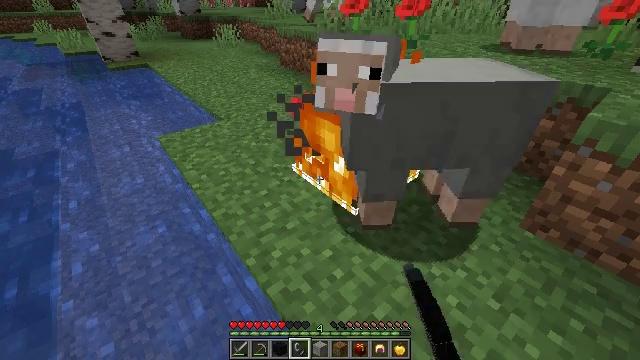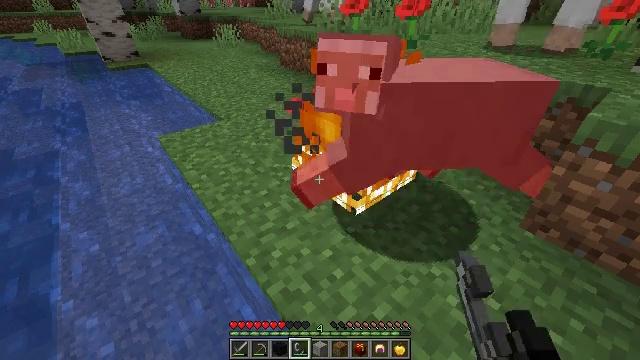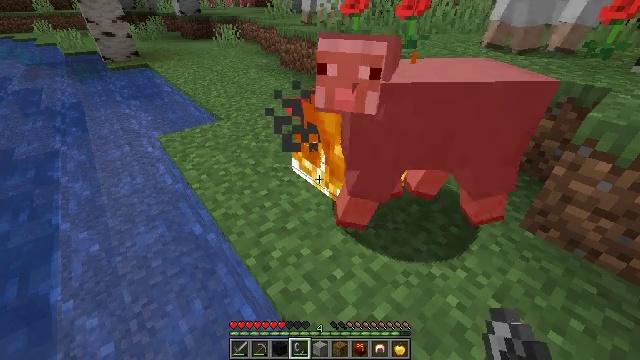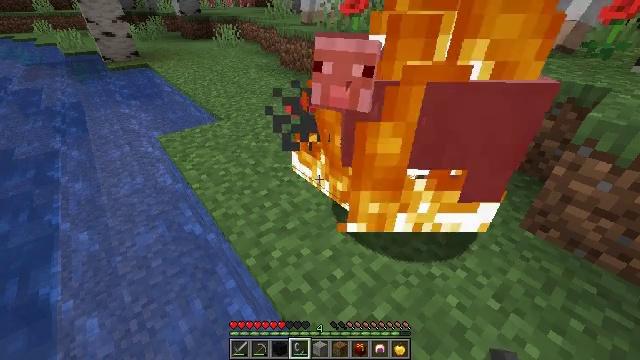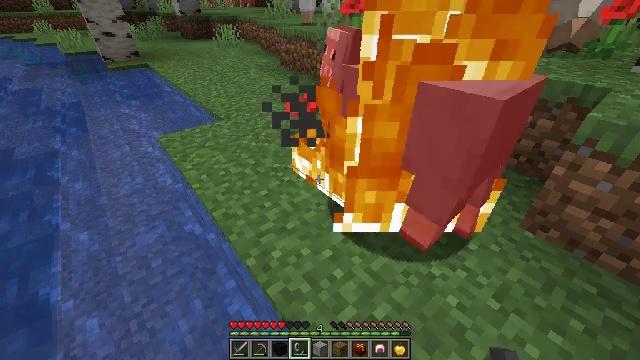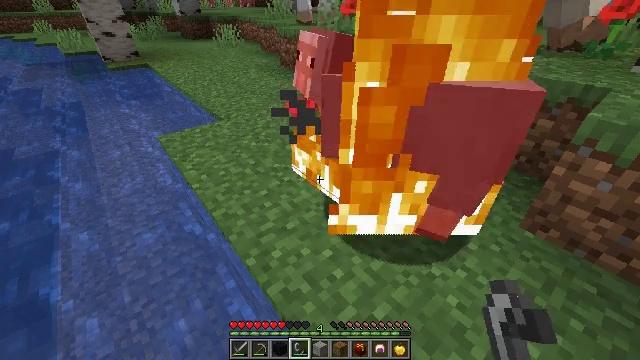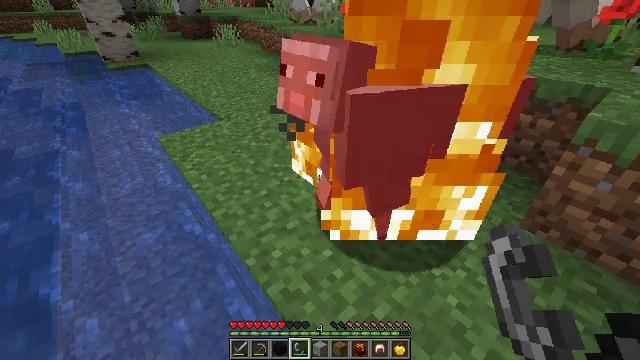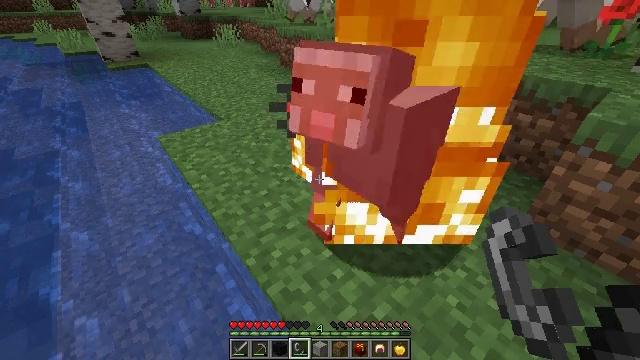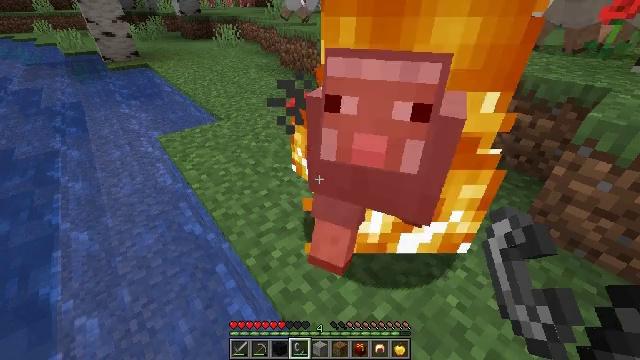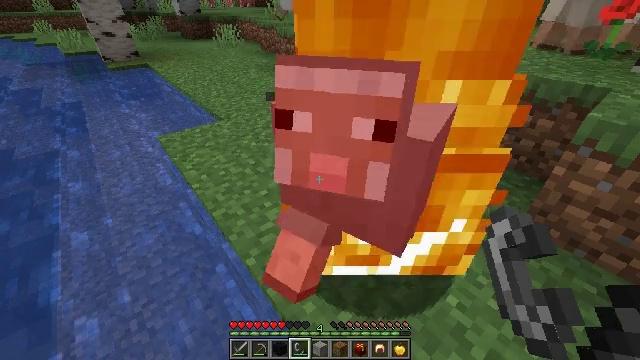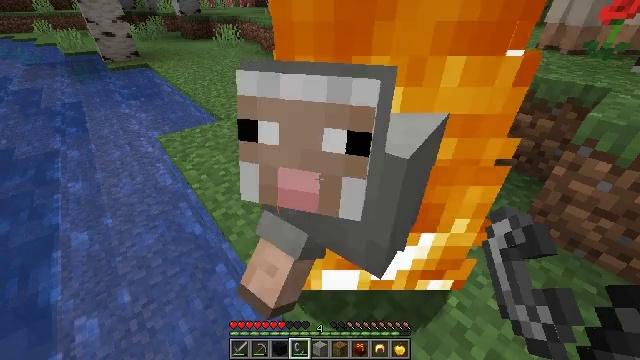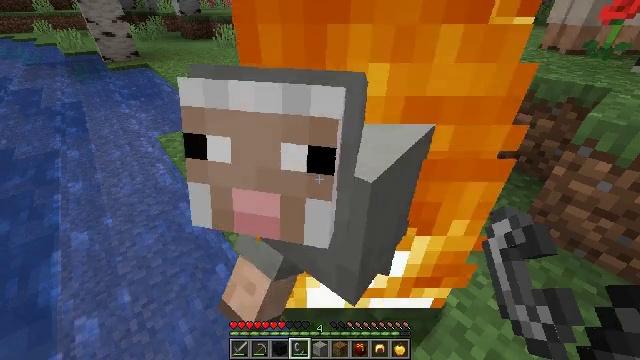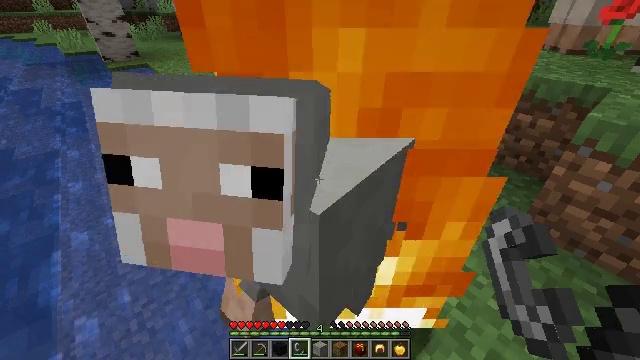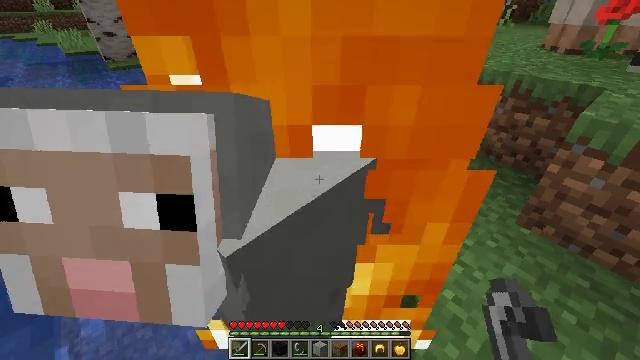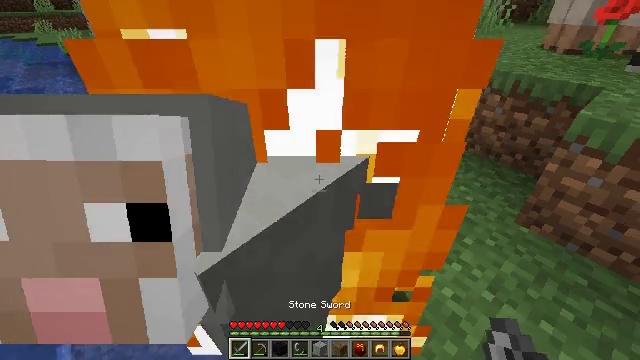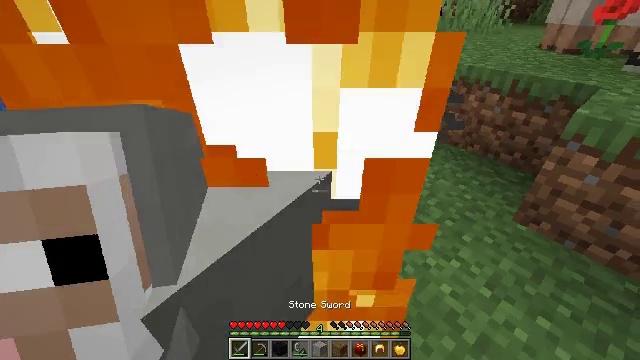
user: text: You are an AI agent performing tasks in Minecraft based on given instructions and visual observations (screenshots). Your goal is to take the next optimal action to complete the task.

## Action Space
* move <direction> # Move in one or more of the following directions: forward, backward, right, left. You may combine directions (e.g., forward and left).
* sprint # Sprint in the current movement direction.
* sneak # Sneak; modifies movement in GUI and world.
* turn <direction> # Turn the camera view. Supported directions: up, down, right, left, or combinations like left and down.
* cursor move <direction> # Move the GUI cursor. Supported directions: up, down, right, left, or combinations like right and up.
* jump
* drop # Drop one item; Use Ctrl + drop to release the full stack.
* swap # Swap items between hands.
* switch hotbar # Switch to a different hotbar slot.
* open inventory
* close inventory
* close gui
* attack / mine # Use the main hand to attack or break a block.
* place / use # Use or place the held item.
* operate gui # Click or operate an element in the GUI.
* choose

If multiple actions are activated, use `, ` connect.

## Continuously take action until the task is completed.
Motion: motion action
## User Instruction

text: Put out the fire.
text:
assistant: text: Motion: no_op
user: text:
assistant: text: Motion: use / place
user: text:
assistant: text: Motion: use / place
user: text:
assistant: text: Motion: use / place
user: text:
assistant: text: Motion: no_op
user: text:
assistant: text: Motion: no_op
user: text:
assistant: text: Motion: no_op
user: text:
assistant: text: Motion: no_op
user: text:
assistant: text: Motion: no_op
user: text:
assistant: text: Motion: no_op
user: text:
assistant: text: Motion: no_op
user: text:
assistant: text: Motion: no_op
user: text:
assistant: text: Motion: switch to hotbar 1
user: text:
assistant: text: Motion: no_op
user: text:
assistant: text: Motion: no_op
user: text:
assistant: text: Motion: no_op
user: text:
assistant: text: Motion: no_op
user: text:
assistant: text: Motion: no_op
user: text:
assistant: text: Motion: no_op
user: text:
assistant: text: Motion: no_op
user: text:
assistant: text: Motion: turn left
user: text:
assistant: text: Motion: turn left
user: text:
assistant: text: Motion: turn left
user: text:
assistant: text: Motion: turn left and down
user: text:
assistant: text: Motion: turn left
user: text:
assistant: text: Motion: turn left and down, attack / mine
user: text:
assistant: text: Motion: attack / mine
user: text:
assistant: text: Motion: attack / mine
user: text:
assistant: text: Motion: turn right, attack / mine
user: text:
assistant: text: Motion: turn right